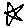
Label: star